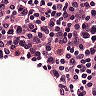
Metastatic tissue present: no